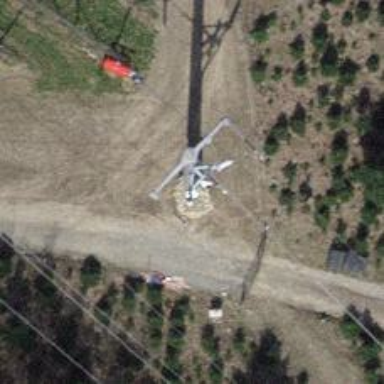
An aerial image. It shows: Power pole.